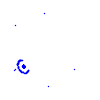
Particle: proton